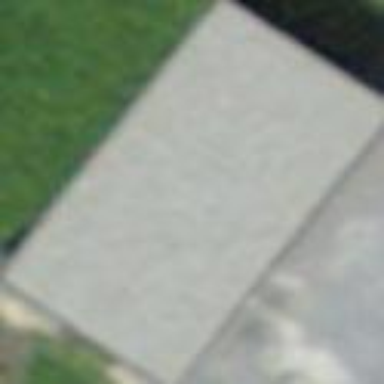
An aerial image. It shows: View of roof of building.